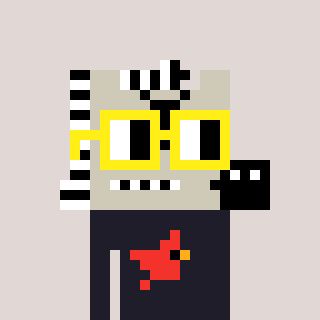
a pixel art character with square yellow glasses, a zebra-shaped head and a grayscale-colored body on a warm background